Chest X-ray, AP view. Patient: 49 years old, sex M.
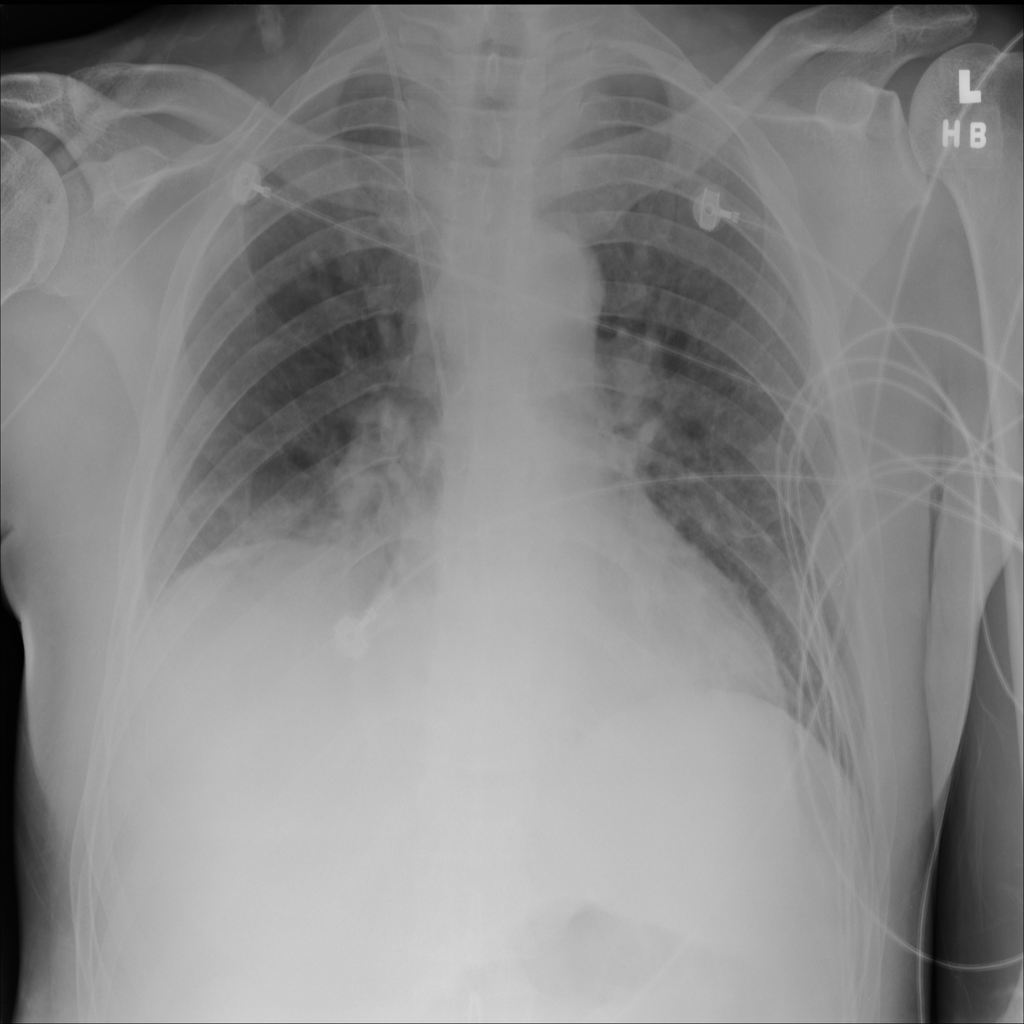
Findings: No Finding